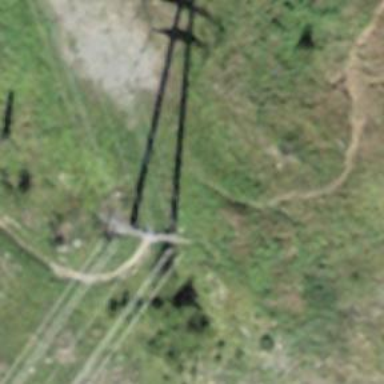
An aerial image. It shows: Power tower.